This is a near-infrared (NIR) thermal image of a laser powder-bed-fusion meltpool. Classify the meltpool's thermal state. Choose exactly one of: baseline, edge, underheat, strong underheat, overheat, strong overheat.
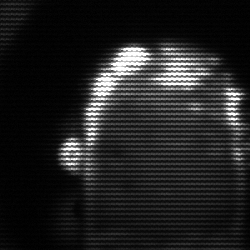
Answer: baseline